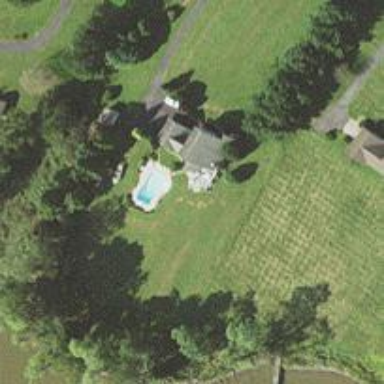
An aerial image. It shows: Swimming pool located in leisure land.